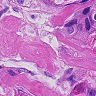
Metastatic tissue present: yes